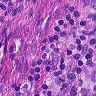
Metastatic tissue present: no